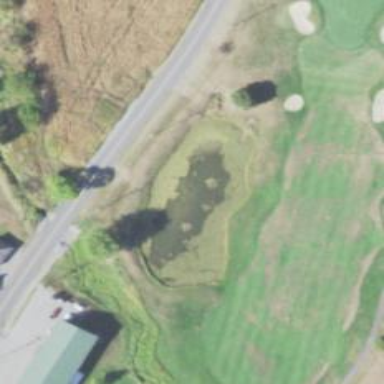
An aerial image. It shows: Rough area on grassy golf course.